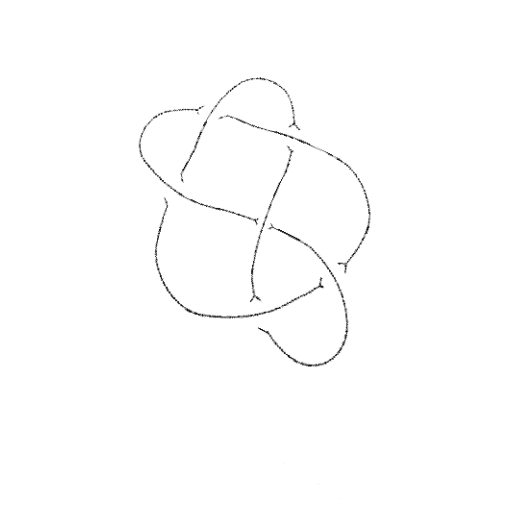
Crossing number: 6